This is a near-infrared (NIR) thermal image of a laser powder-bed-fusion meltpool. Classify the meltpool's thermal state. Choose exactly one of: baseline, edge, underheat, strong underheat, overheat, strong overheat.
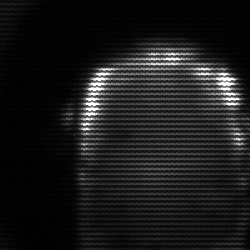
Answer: baseline